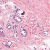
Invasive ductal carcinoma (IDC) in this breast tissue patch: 1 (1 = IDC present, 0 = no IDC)